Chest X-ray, PA view. Patient: 57 years old, sex F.
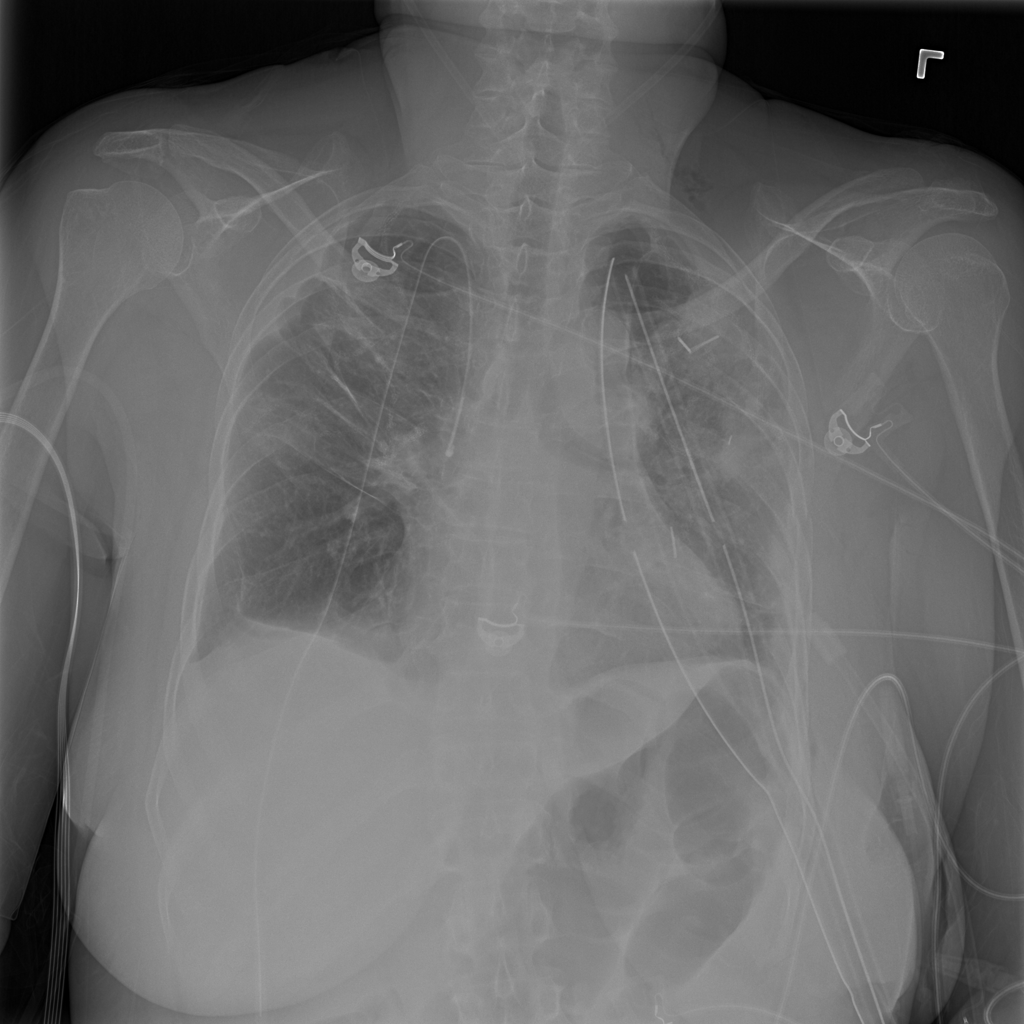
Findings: No Finding